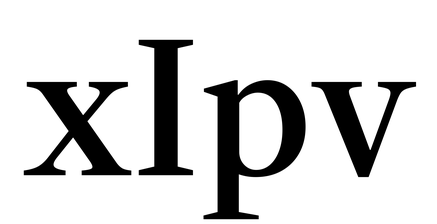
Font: LibreCaslonText_Medium